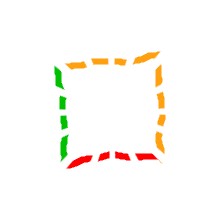
Shape: square